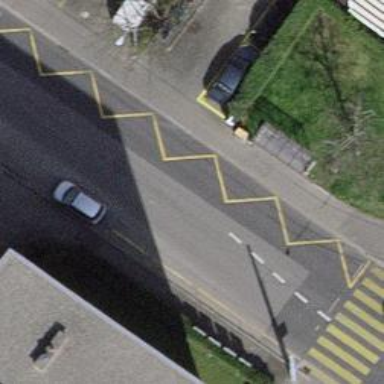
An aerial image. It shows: Bus stop for trolleybuses with designated stop position for public transport.